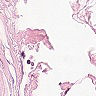
Metastatic tissue present: no